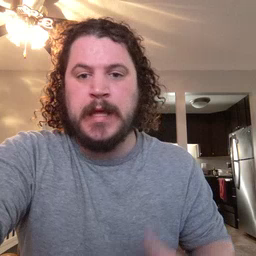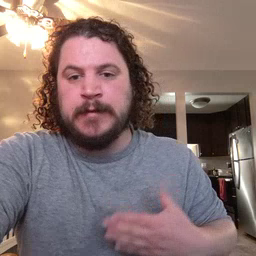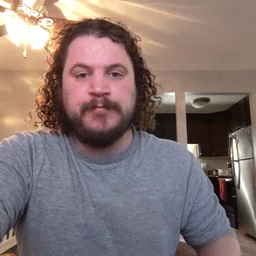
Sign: happy